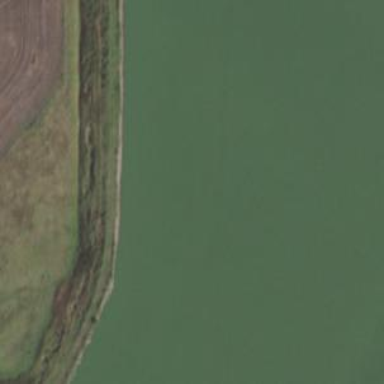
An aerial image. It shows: Covered man-made reservoir.